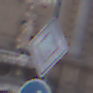
Verkehrszeichen: Vorfahrtsstrasse
Zusatzzeichen unten: VorgeschriebeneFahrtrichtungRechts
Umgebung: Outdoor, Urban
Tageszeit: SunriseSunset
Wetter: PartlyCloudy
Licht: Natural
Jahreszeit: NotSpecified
Kontrast: LowContrast